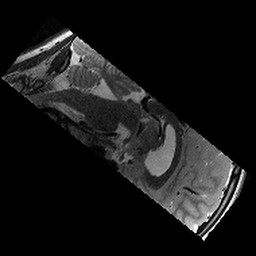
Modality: T2w
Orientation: sagittal
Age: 12
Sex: male
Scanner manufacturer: siemens
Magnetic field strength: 3 T
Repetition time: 9.23 s
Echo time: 0.067 s